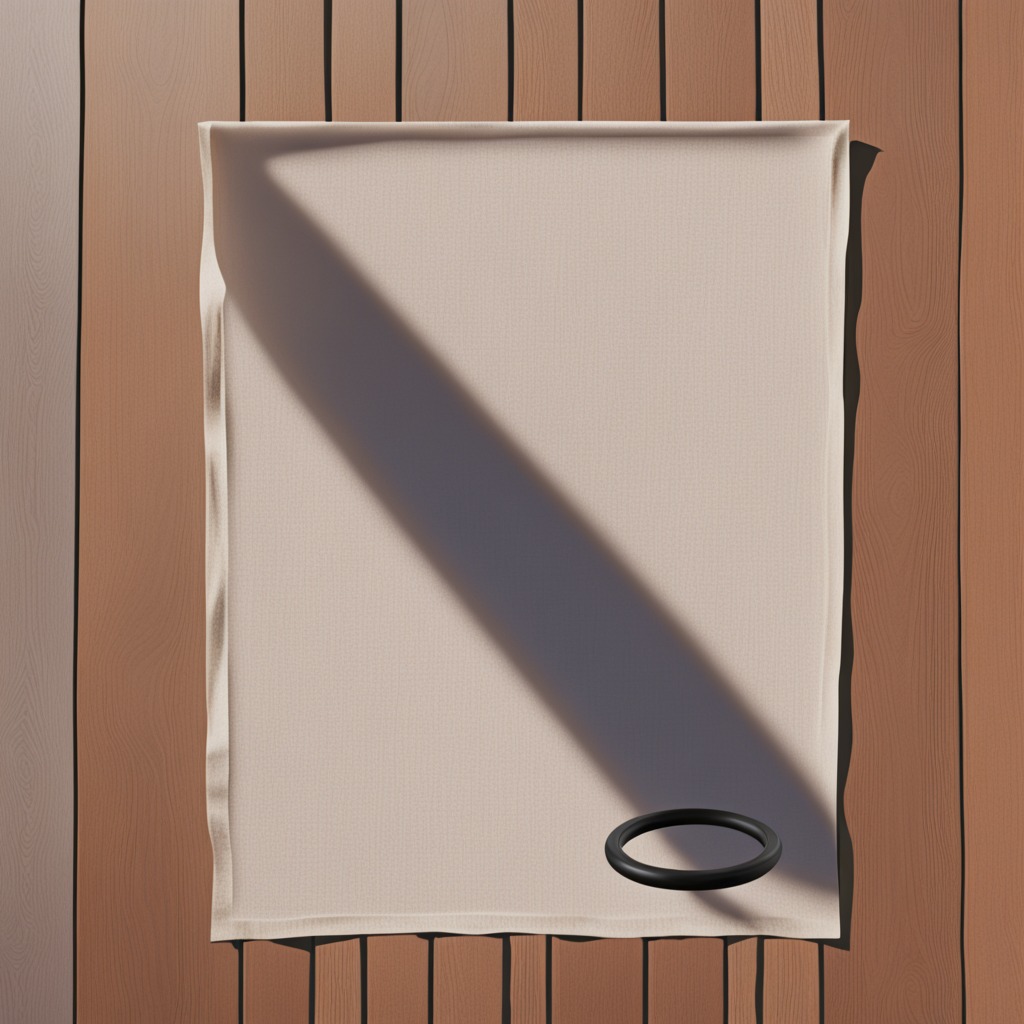
A rubber O-ring lying on a wooden table in an outdoor workshop during daytime bright natural light soft shadows worn but beneath the cloth.